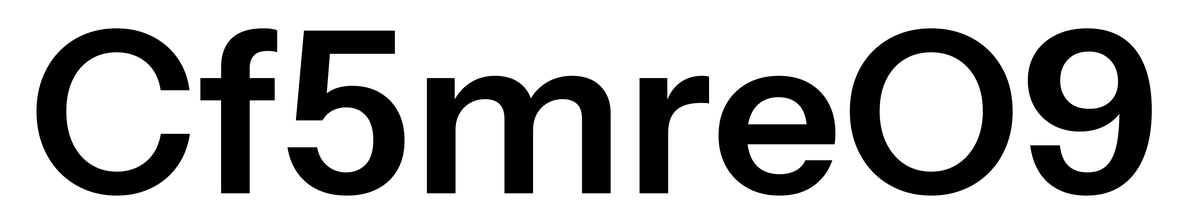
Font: InstrumentSans_SemiBold